Field crop: maize
Growth stage: 2
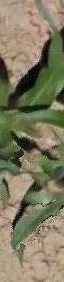
Species: maize